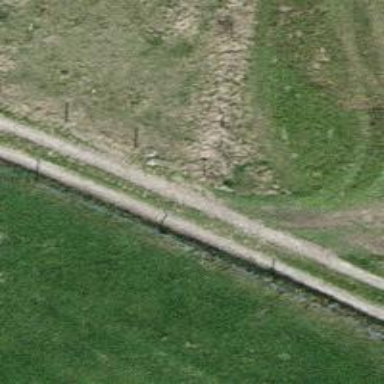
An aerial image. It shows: Track on the ground with grade 2 tracktype.